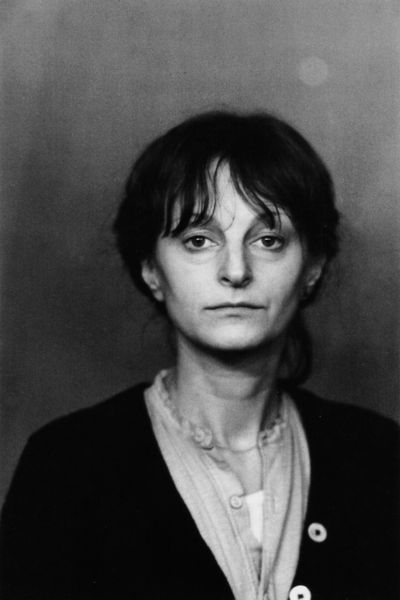
Titel: Selbstporträts/Self-portraits
Künstler: Helga Paris
Schlagwörter: dunkel, weiß, frau, grau, haar, hell, hintergrund, mund, nase, schwarz, stirn, blick, hemd, jacke, wand, augen, bluse, gesicht, hals, portrait, haare, kinn, knopf, lippen, ohren, traurig, pony, wangen, zopf, ernst, streng, brauen, knöpfe, weste, foto, fotografie, schwarz-weiß, augenringe, photo, hll, strickjacke, verhärmt, weioss, er, #haare, cardigan